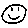
Label: smiley face